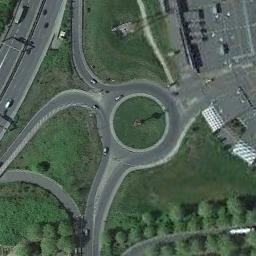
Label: roundabout